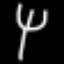
Label: fork